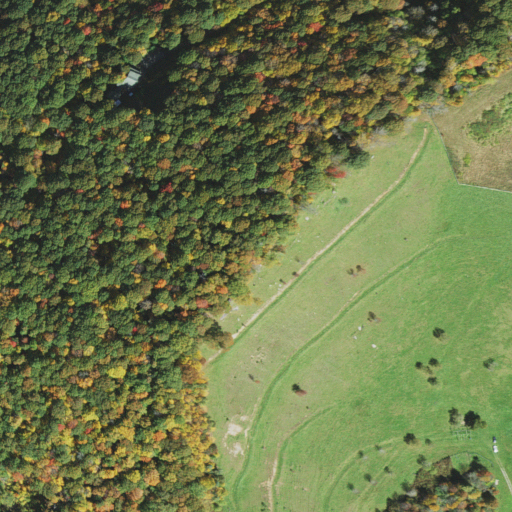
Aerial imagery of mountain in North Carolina named Buck Mountain containing deciduous forest, shrub, mixed forest, and open development